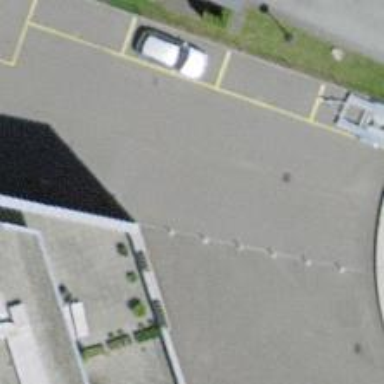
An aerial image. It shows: Bollard.